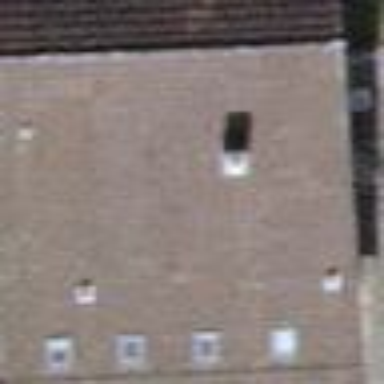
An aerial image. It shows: Semidetached house with tile roof.